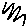
Label: zigzag